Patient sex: M
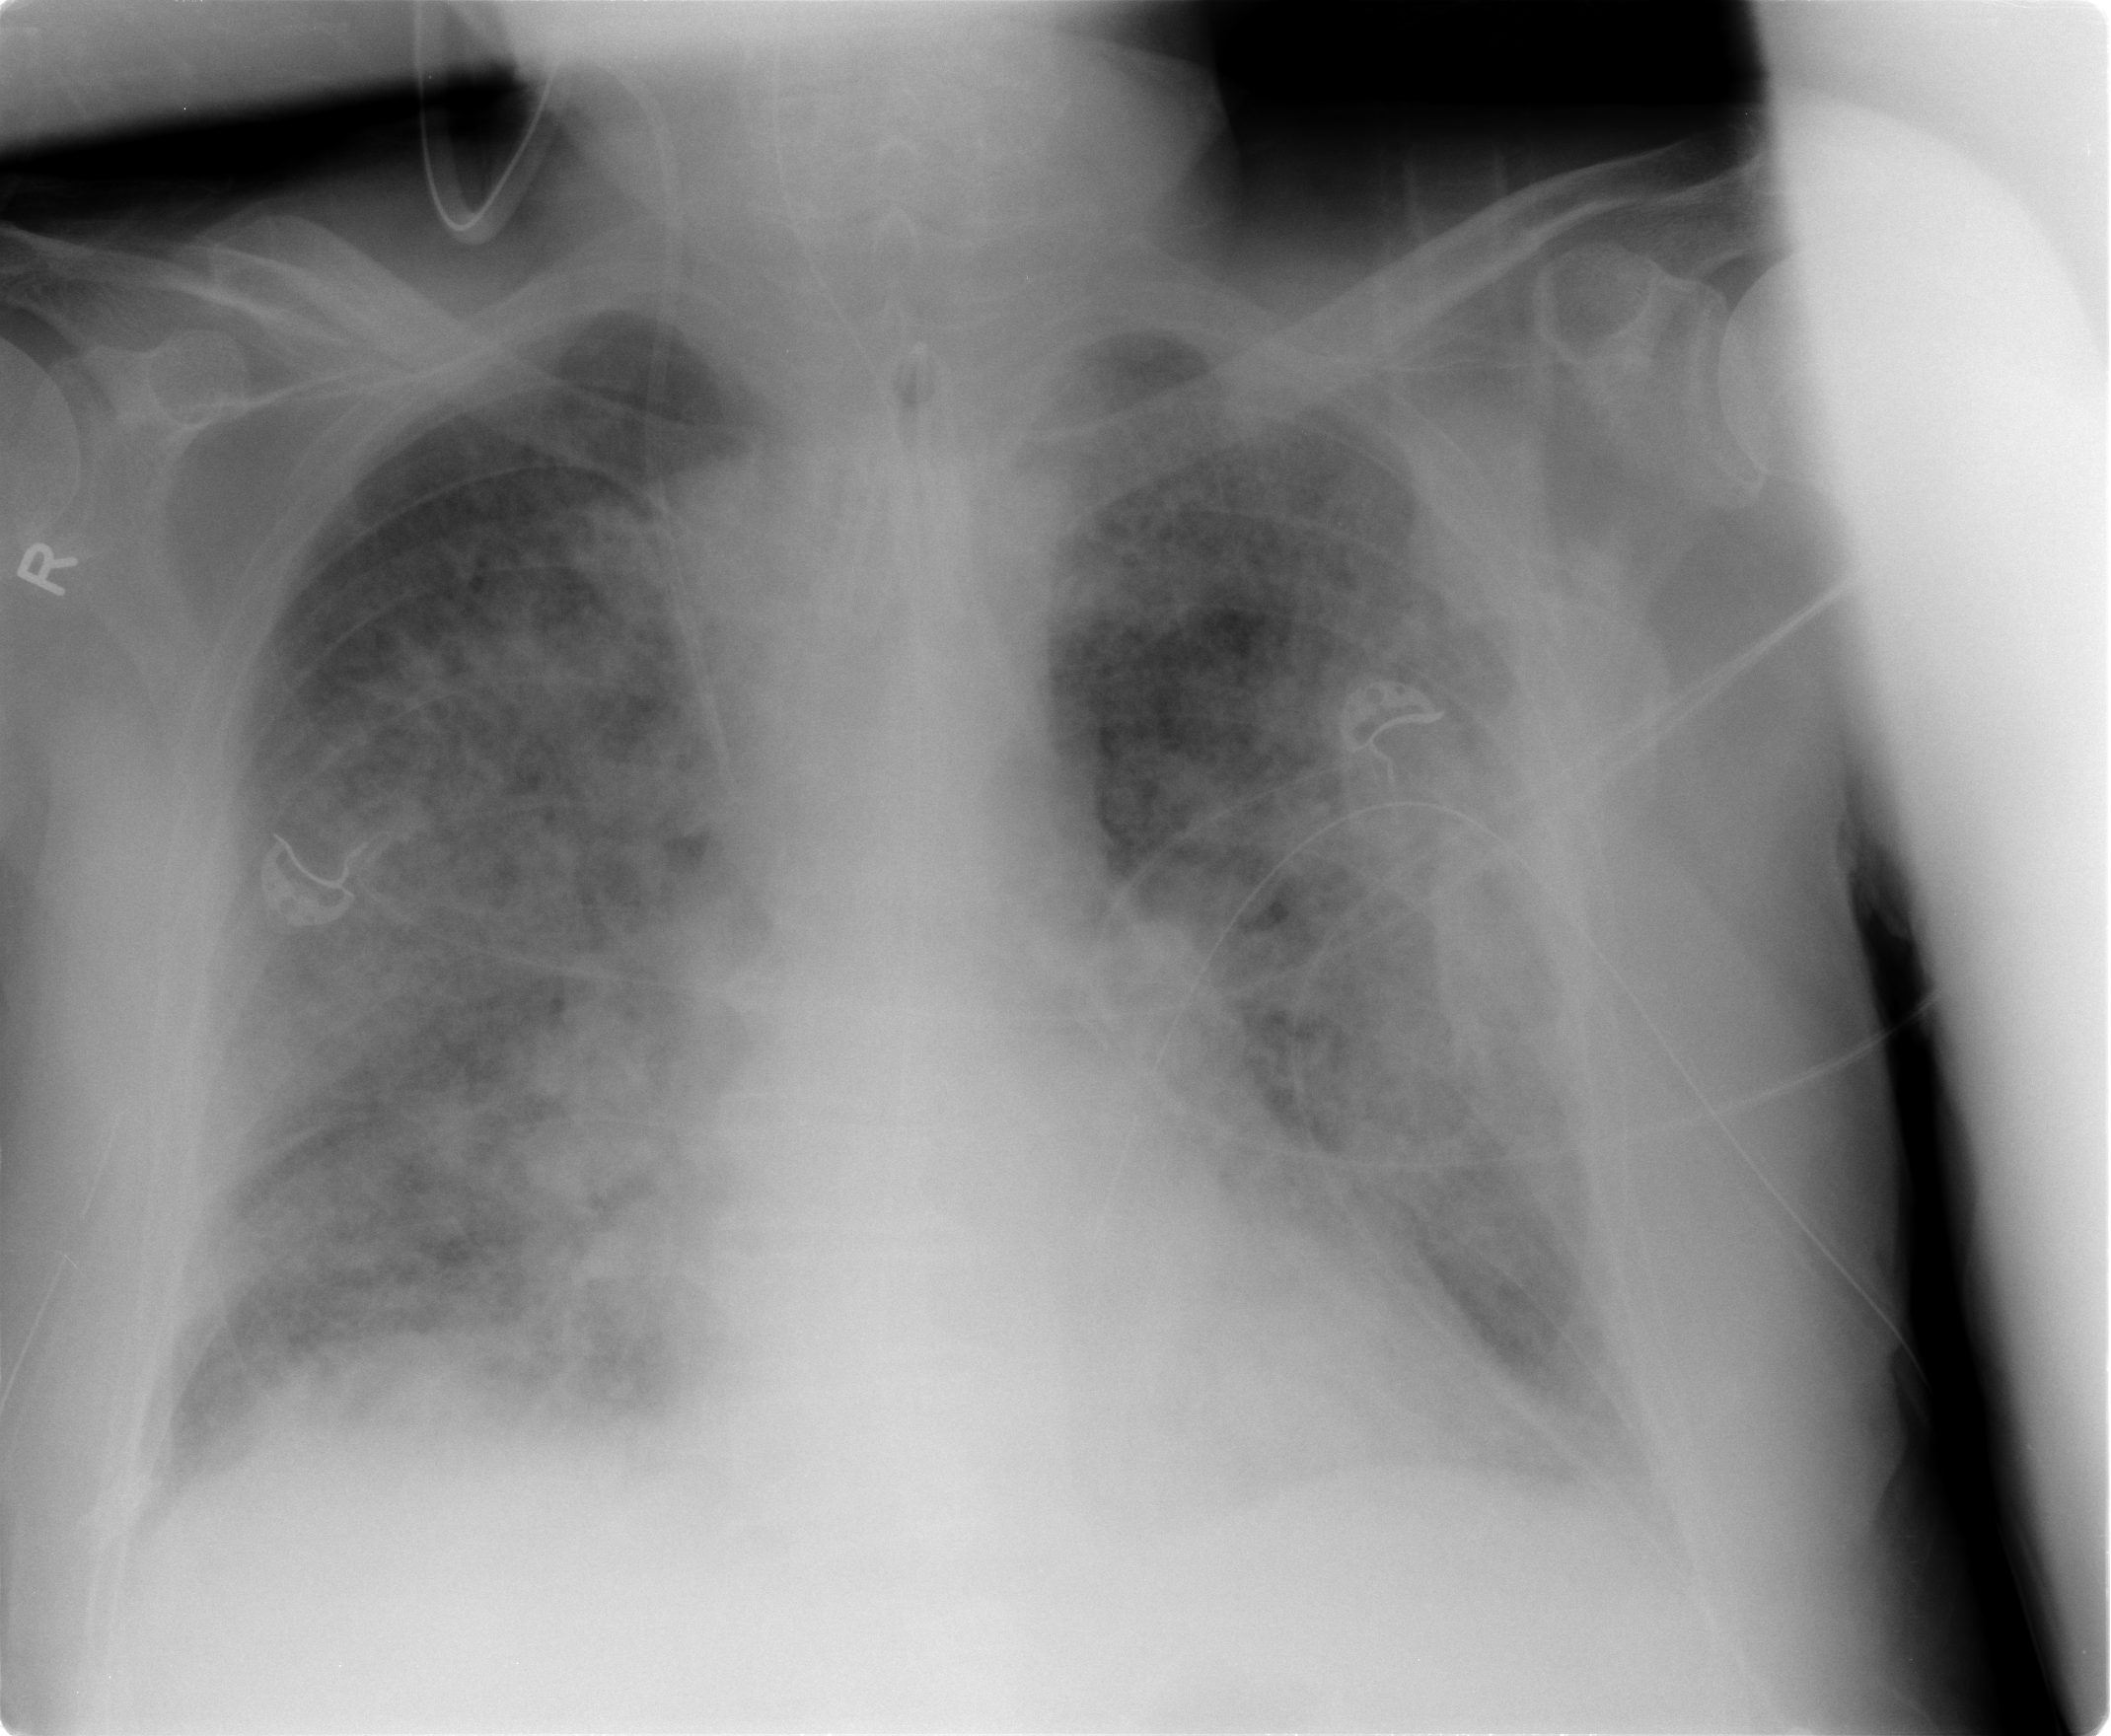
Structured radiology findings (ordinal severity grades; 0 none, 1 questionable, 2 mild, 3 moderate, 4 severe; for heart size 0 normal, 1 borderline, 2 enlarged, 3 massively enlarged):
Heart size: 0
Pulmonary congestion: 3
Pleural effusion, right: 1
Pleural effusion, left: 1
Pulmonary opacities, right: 3
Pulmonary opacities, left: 3
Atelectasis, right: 3
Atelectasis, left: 3